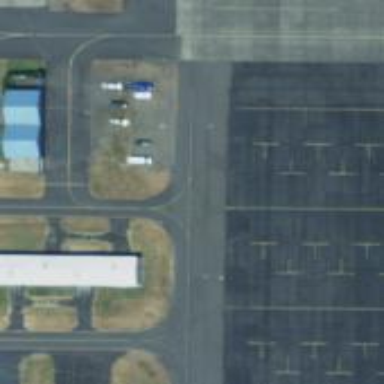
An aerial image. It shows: View of taxiway at the airport.